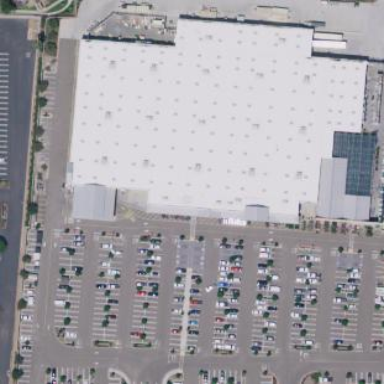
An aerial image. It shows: Retail area.